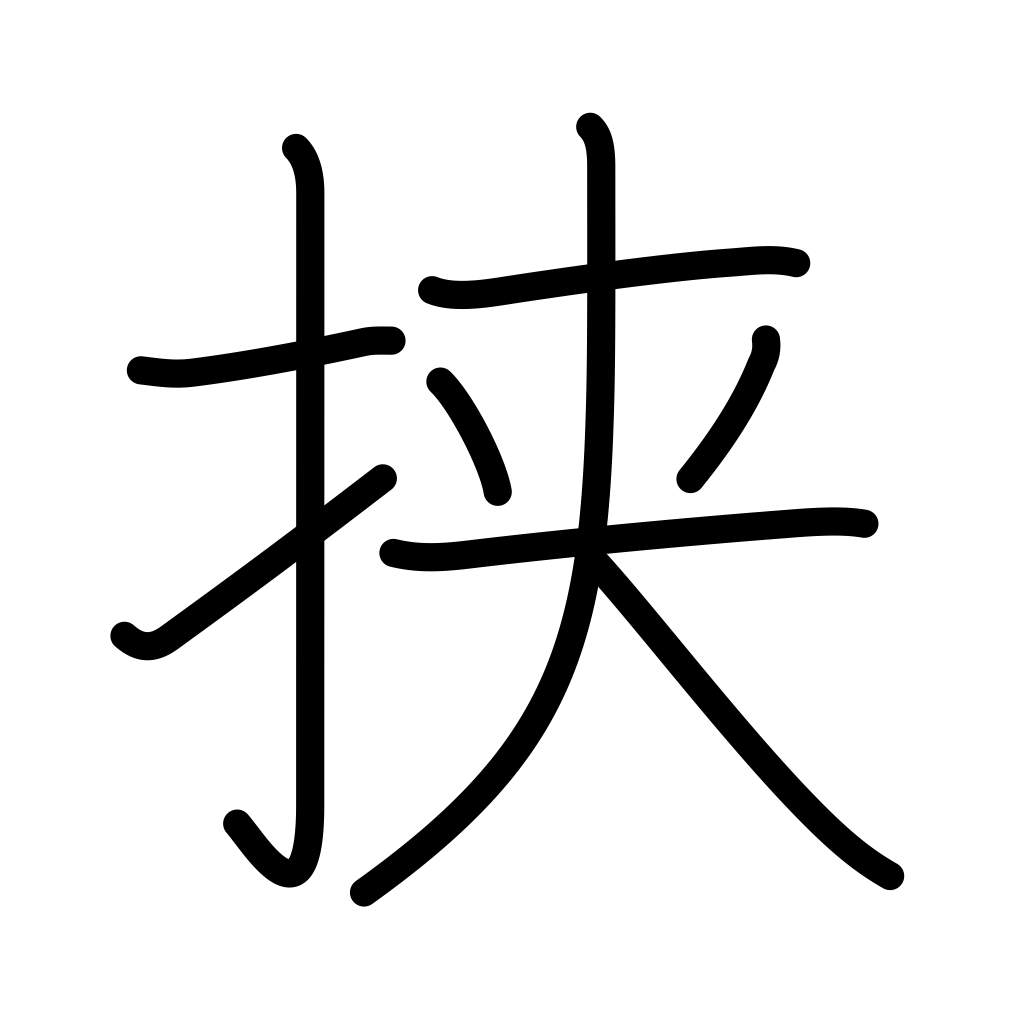
Meaning: pinch, between